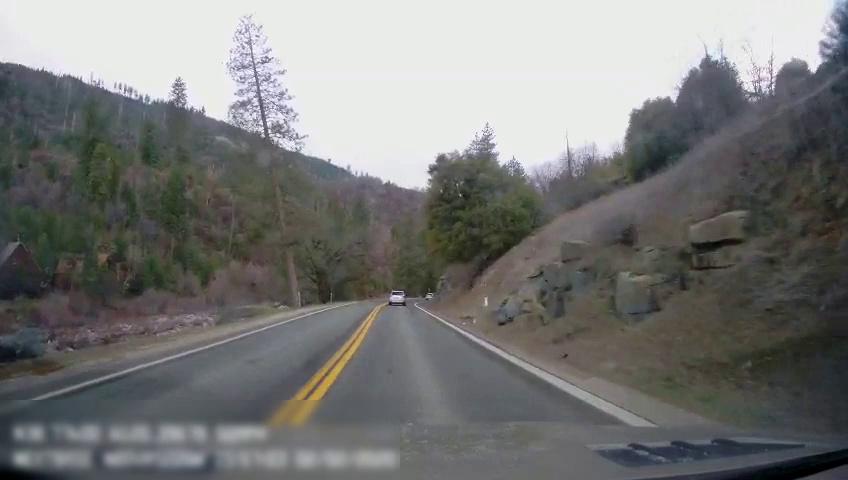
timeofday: Day
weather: Cloudy
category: Drivable Space
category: Vehicles | Car
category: Lanes | Current Lane
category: Lanes | Current Lane
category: Lanes | Opposite Lane